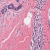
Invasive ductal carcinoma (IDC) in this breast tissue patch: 1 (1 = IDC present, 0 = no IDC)